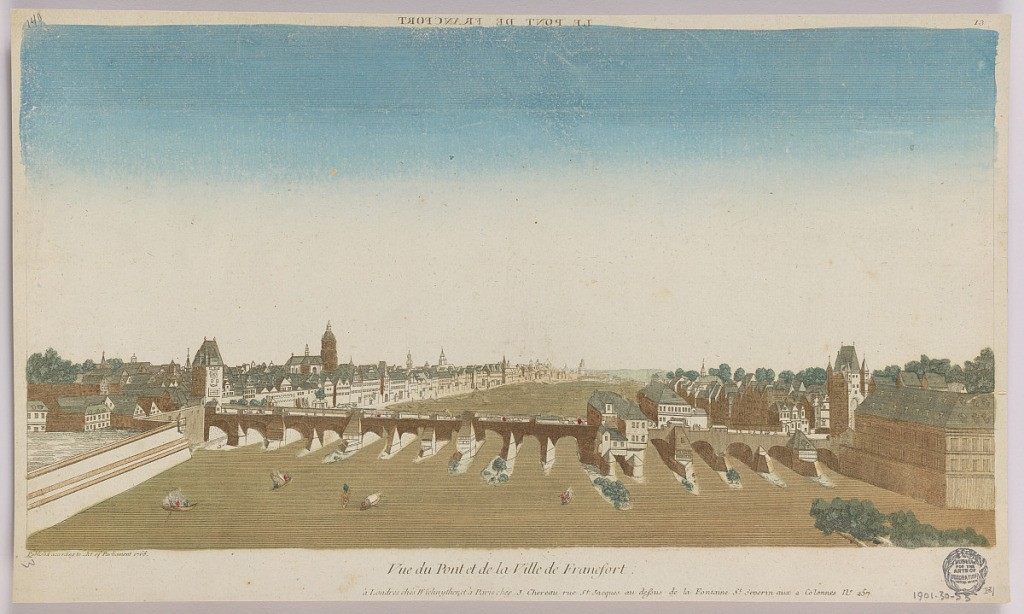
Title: Peep-show, Vue du Pont et de la Ville de Francfort, 13
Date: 1766
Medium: Engraving in ink with washes of watercolor on paper
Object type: Print
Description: Peep-show print